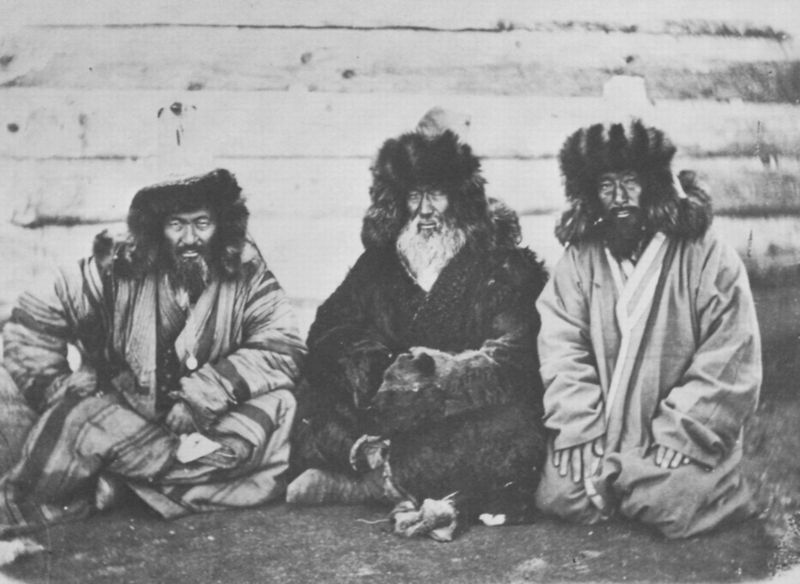
Titel: Kirgisische Stammesälteste
Künstler: Russischer Photograph
Standort: Paris
Institution: Société de Géographie Française
Schlagwörter: dunkel, weiß, sitzen, grau, hell, hüte, männer, schwarz, blick, bart, bärte, mütze, mützen, wand, augen, pelz, bildnis, hände, porträt, boden, mantel, sitzend, drei, en face, fell, mauer, drei männer, gestreift, betrachter, foto, fotografie, photographie, kälte, asien, schwarzweiß, knien, asiatisch, mäntel, china, pelzmantel, kniend, umhänge, pelzmütze, indonesien, kapuze, schneidersitz, kapuzen, mongolei, mongolen, pelzmützen, mongolisch, ernste gesichter, mogolei, mongulei